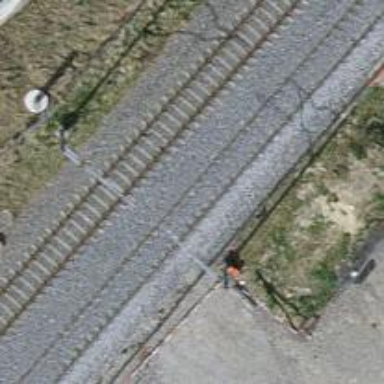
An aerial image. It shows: Single railway track with electrified contact line.